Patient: sex M, age 64
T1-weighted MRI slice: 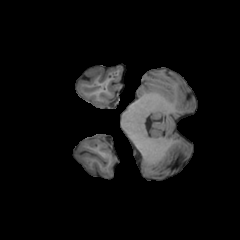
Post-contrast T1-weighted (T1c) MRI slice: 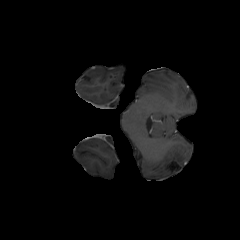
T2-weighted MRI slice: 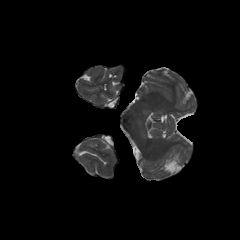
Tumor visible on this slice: no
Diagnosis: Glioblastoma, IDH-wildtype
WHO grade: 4